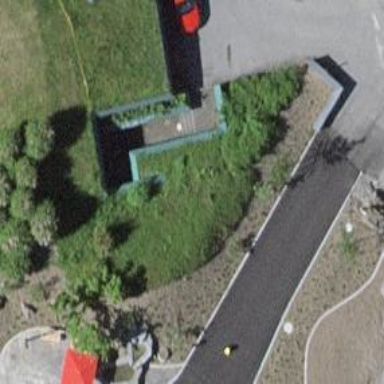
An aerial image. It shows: Retaining wall.